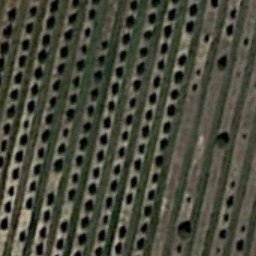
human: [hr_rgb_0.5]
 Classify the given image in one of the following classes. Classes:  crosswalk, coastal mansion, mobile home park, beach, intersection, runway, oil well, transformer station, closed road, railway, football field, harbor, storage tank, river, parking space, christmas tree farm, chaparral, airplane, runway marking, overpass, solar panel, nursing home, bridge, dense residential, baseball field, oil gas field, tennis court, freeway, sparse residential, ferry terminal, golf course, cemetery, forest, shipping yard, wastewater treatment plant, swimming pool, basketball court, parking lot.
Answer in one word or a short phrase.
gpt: christmas tree farm